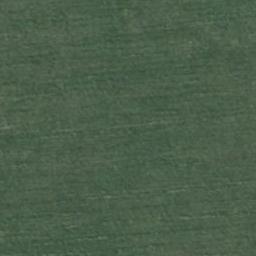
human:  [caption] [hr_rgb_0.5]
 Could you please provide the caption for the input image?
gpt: The meadow is dense but uneven .

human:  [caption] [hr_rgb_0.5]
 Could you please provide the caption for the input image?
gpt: This meadow has dense grasses and a horizontal striped texture .

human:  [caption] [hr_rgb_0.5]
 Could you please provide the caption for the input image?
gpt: A large lush green meadow covered with green grass .

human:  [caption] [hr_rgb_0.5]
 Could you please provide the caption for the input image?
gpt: There is a straight road and a winding path by the grass .

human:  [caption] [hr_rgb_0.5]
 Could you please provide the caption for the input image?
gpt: A dense meadow with many green grass .